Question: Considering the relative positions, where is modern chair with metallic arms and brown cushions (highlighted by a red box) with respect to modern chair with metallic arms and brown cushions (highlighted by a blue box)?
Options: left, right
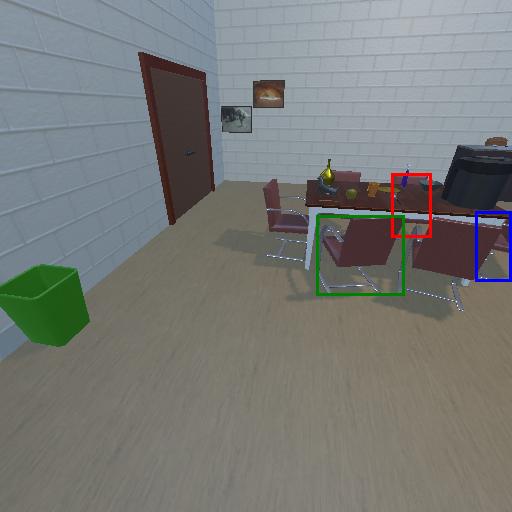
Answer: left